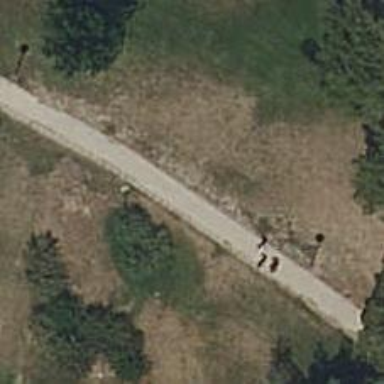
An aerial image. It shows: Sandy path.